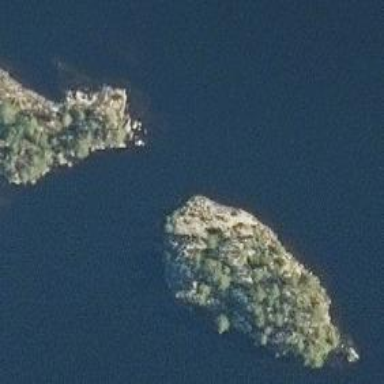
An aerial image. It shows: Islet.